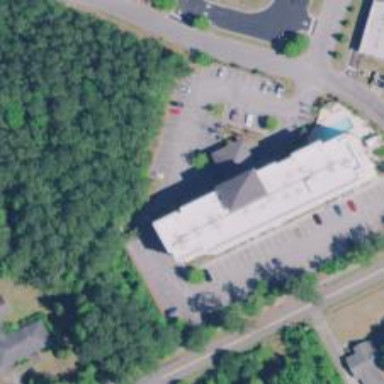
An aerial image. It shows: Hotel building.